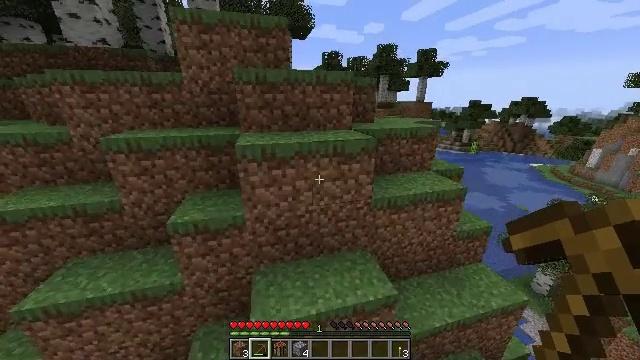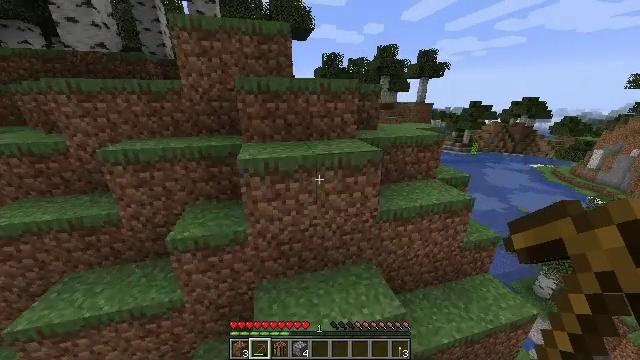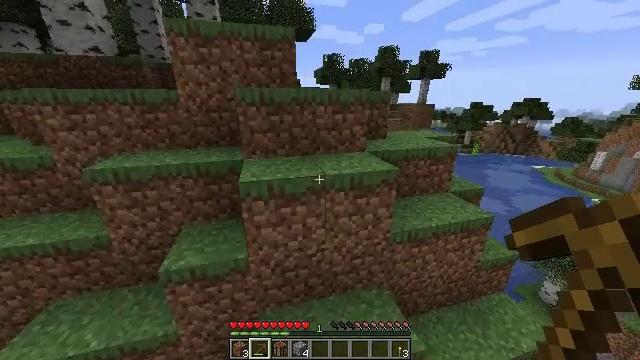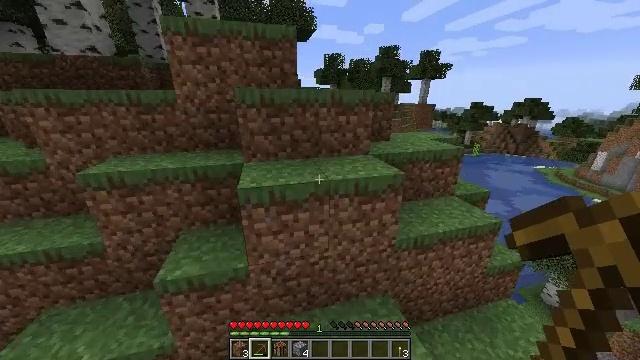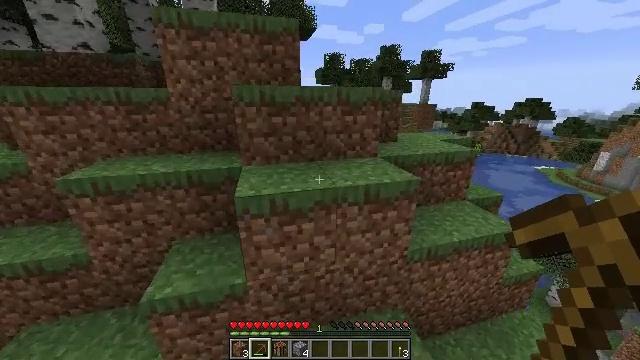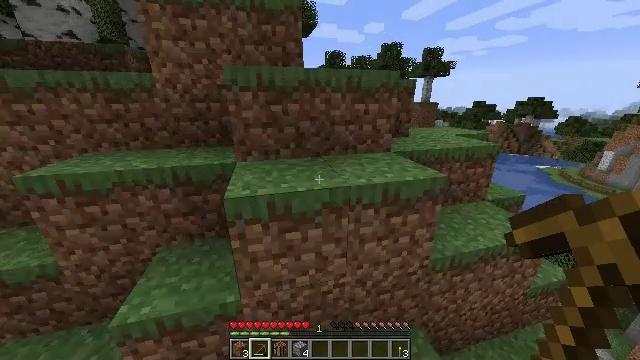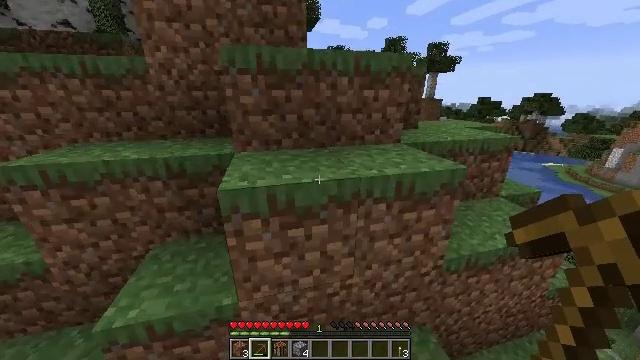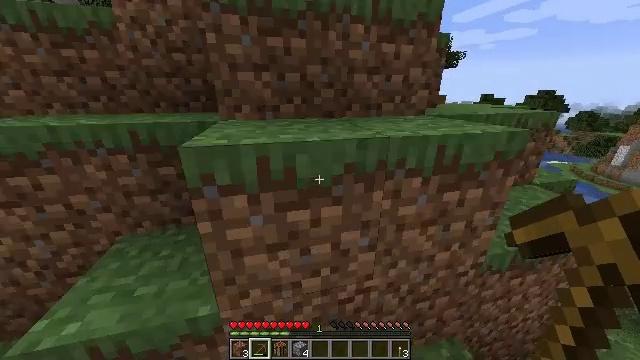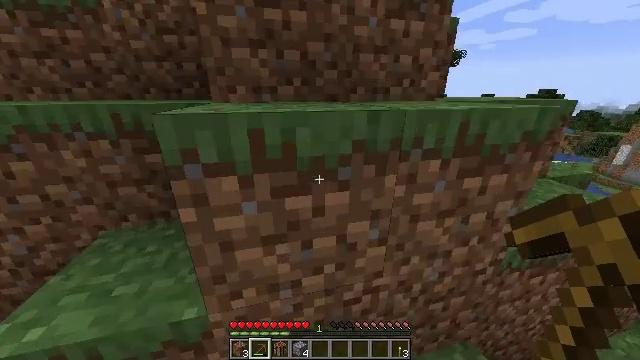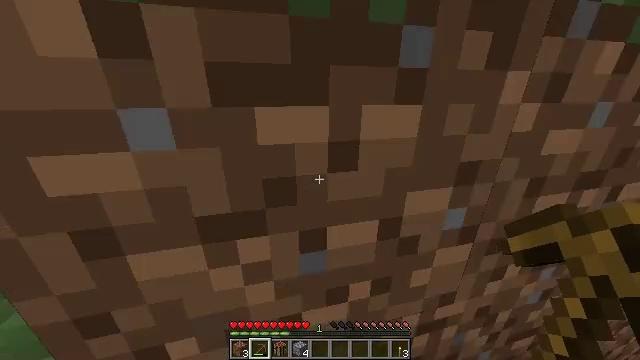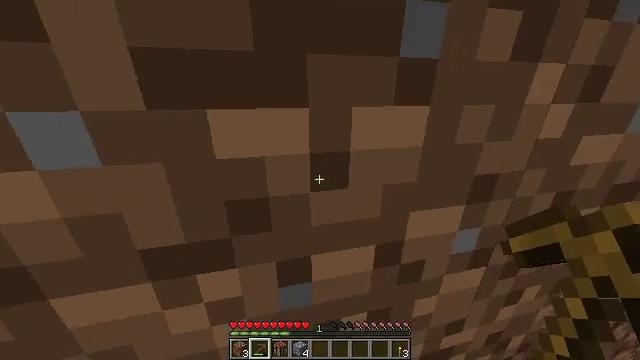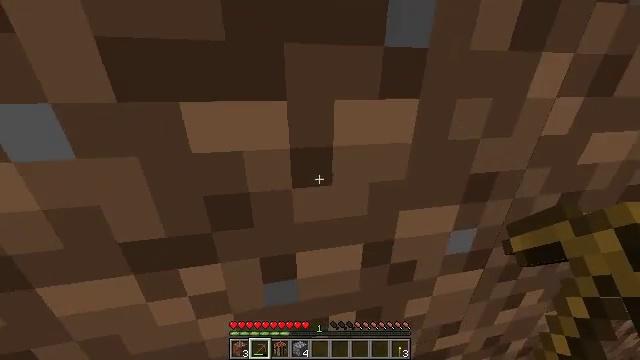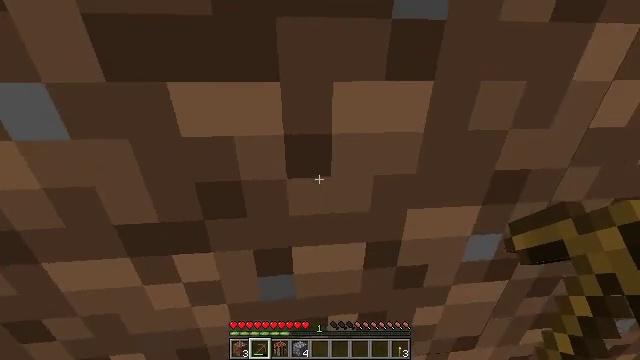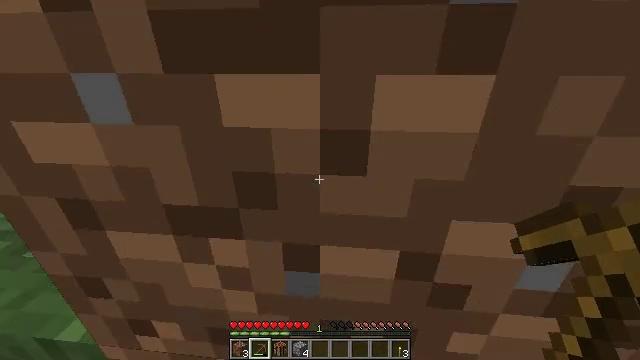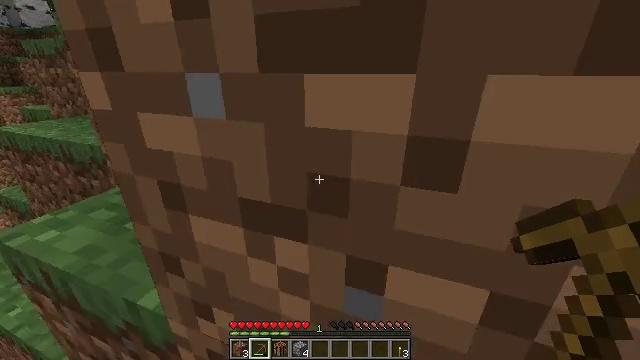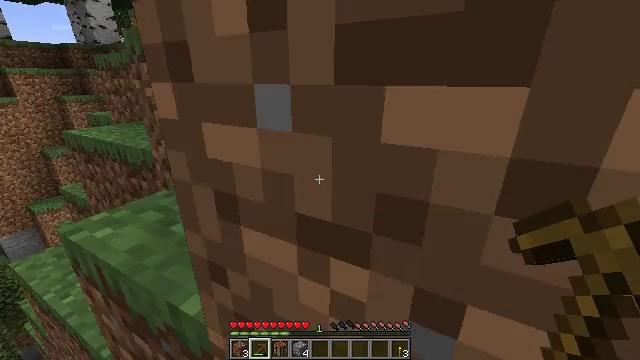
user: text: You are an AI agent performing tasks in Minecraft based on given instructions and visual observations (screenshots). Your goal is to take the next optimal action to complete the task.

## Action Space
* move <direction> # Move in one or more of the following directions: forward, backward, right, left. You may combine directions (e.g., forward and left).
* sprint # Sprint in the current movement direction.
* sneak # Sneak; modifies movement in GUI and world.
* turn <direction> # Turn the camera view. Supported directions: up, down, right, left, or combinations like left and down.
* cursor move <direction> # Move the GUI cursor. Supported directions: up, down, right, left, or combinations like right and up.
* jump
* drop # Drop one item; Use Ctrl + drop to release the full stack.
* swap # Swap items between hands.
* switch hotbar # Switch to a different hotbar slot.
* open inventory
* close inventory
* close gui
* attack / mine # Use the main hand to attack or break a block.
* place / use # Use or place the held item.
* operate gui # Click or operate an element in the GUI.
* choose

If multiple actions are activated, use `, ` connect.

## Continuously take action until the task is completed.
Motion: motion action
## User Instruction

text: Harvest birch leaves for decorations.
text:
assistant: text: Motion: move forward, sprint, jump
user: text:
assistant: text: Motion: move forward, sprint, jump
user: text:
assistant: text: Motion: move forward, sprint, jump
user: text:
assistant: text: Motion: move forward, sprint, jump
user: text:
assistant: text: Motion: move forward, sprint, jump
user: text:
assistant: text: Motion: move forward, sprint, jump
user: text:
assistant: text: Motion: move forward, sprint, jump
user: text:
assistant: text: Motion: move forward, sprint, jump
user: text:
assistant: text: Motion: move forward, sprint, jump
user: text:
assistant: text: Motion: move forward, sprint
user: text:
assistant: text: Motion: move forward, sprint, turn left and down
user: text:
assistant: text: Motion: move forward, sprint, turn left and down
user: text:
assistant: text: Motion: move forward, sprint, turn left
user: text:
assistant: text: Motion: move forward, sprint, turn left and up
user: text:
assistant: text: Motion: move forward, sprint, turn left and up
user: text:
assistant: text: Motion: move forward, sprint
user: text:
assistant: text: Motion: move forward, sprint
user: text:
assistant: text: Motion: move forward, sprint
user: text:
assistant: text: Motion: move forward, sprint
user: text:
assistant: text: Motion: move forward, sprint, jump
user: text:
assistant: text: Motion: move forward, sprint, turn right, jump
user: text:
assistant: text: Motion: move forward, sprint, jump
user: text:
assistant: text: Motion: move forward, sprint, jump
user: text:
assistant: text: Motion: move forward, sprint, jump
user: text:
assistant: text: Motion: move forward, sprint, turn right, jump
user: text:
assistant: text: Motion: move forward, sprint, jump
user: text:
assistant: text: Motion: move forward, sprint
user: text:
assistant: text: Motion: move forward, sprint
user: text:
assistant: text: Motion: move forward, sprint
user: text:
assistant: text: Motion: move forward, sprint